Question: Count the number of objects in the diagram.
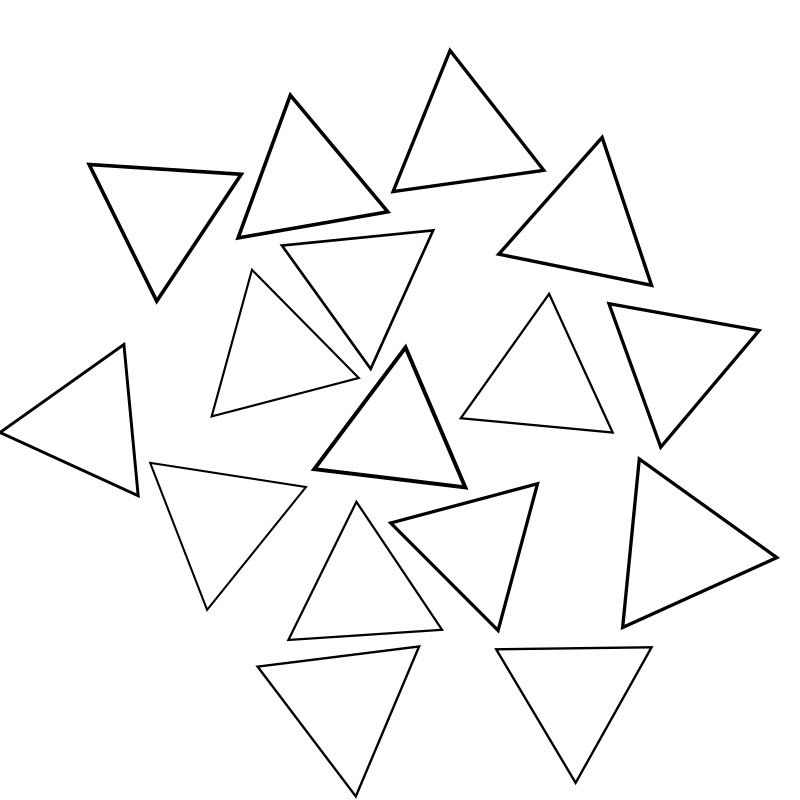
Answer: 16